Question: I have a query as follows
'''
SELECT *
FROM [VNPoller].[DBA].[uccpu1mUTMStats]
WHERE resid in (SELECT resid
FROM [VNPoller].[DBA].[ResourceView]
WHERE Dataset in
(SELECT dataset
FROM [VNPoller].[DBA].[DatasetTable]
WHERE datasetDescription LIKE '%CPU%'
)
AND devID = '1157')
order by dttm desc
'''
I have a list of devices that are polled every 5 mins, each poll adds a new row to the table with latest values, Im this case I am looking at CPU. However a device may have multiple CPU's so I may have 4 values for CPU over the last 5 mins, so 4 new entries in the DB. Each CPU has a unique resID. I need to see the Max (latest dttm value for each of the 4 resides. My query returns all the rows for the entire day. Or I can get is to display just one value using the max(dttm) but I need the other 3 values. Maybe a picture can help explain. Many Thanks for anyone who can offer some help here

Im only interested in seeing the top 4 items( the max (dttm) for each of the different resides. the rest are duplicated but for early time stamps
Sample data from 'uccpu1mUTMStats' table which actually contains thousands of rows:
'''
dttm resID cpmCPUTotalMonIntervalValue
2018-09-28 22:10:00.000 294324 0
2018-09-28 22:10:00.000 294325 0
2018-09-28 22:10:00.000 294432 1
2018-09-28 22:10:00.000 294482 0
2018-09-28 22:10:01.000 294415 0
2018-09-28 22:10:01.000 294433 1
2018-09-28 22:10:01.000 294669 0
2018-09-28 22:10:02.000 294396 0
2018-09-28 22:10:02.000 294397 0
2018-09-28 22:10:02.000 294416 0
2018-09-28 22:10:03.000 294417 0
2018-09-28 22:10:03.000 294434 1
2018-09-28 22:10:03.000 294435 1
2018-09-28 22:10:04.000 294398 0
2018-09-28 22:10:04.000 294399 0
2018-09-28 22:10:04.000 294418 0
2018-09-28 22:10:05.000 294400 0
2018-09-28 22:10:05.000 294419 0
'''
The expected results are:
'''
dttm resID cpmCPUTotalMonIntervalValue
2018-10-05 15:21:37.000 294100 21
2018-10-05 15:21:24.000 294099 23
2018-10-05 15:20:53.000 294098 19
2018-10-05 15:20:16.000 294097 23
'''
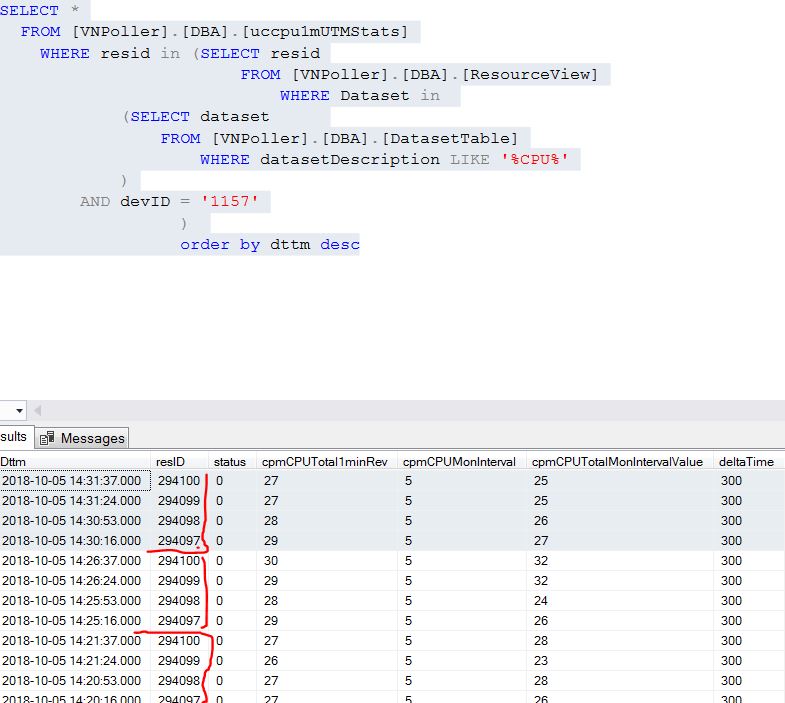
Answer: This uses the 'RANK()' function to partition the results by 'resID', ranked by time. The 'TOP 1 WITH TIES' limits the result set to just the most recent values.
'''
SELECT TOP 1 WITH TIES
*
FROM [VNPoller].[DBA].[uccpu1mUTMStats]
WHERE resid in (SELECT resid
FROM [VNPoller].[DBA].[ResourceView]
WHERE Dataset in
(SELECT dataset
FROM [VNPoller].[DBA].[DatasetTable]
WHERE datasetDescription LIKE '%CPU%'
)
AND devID = '1157')
ORDER BY RANK() OVER (PARTITION BY resID ORDER BY dttm DESC)
'''